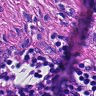
Metastatic tissue present: yes